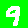
Digit: 9